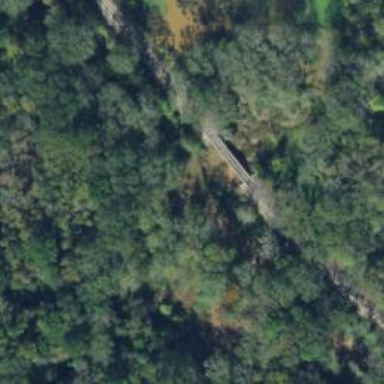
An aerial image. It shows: Preserved railway bridge.